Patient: sex M, age 52
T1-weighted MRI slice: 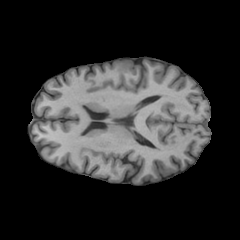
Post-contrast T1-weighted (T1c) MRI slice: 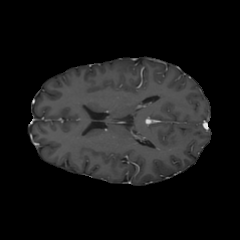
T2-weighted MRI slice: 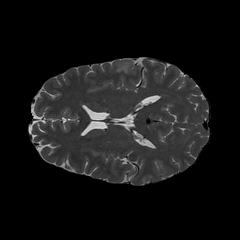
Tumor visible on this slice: yes
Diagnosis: Astrocytoma, IDH-wildtype
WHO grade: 3